Question: I have one table with select list box. My requirement is when I hit submit button, get present data from select option list and display the value with comma separate format.
Here I attached the image file for your references.

In this case I hit submit button the data should display like {}.
The Demo page : <URL>
Note: In my page I have add 'button' which will add one more '<tr></tr>' when ever I want. so Its dynamic.
Thank you for your advice.
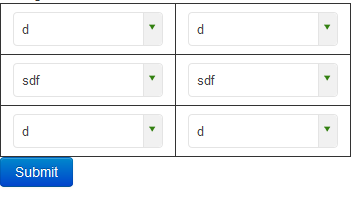
Answer: Here's one way to do it:
'''
$("#ok").on("click", function(){
var output = [],
$selects = $("#s select"),
i;
for (i=0; i < $selects.length; i += 2)
output.push($selects.eq(i).find("option:selected").text() + ":" +
$selects.eq(i+1).find("option:selected").text());
var outputString = "{" + output.join(",") + "}";
});
'''
Demo: <URL>
That is, loop through the selects by twos, getting the '.text()' value of the selected options in each pair and putting that pair into an array. Then after the loop join the array elements into a string separating by commas.
Note that if the values you want to display were in the option element's 'value' property it would make the code simpler, because the line in the loop would be:
'''
output.push($selects.eq(i).val() + ":" + $selects.eq(i+1).val());
'''
Note that because this code loops through all the selects in the table it will automatically handle any dynamically added rows.